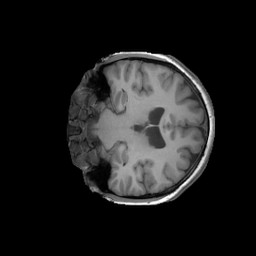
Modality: T1w
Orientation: coronal
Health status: ill
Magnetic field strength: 3 T